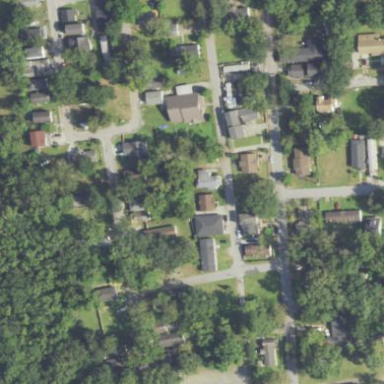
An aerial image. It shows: This residential area consists of single-family homes.